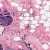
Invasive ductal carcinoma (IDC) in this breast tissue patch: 1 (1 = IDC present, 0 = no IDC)